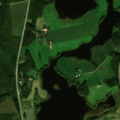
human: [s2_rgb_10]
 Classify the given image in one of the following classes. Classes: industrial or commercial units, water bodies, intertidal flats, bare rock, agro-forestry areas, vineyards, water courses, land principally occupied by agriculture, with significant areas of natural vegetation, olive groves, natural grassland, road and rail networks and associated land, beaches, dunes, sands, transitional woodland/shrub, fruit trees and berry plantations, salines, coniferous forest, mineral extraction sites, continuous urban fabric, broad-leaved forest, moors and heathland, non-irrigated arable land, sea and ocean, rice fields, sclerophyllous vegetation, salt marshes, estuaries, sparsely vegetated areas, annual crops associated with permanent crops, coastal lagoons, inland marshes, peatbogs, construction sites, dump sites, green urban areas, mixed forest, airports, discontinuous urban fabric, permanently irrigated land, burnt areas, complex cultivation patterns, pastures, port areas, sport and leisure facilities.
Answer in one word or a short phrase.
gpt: land principally occupied by agriculture, with significant areas of natural vegetation, mixed forest, transitional woodland/shrub, water bodies